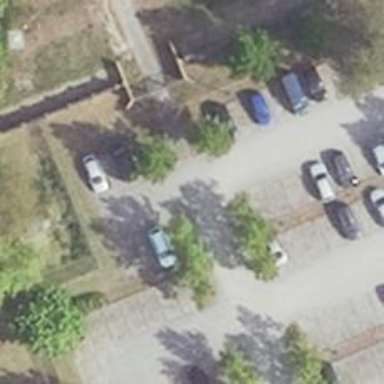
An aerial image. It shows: Road serving as parking aisle.